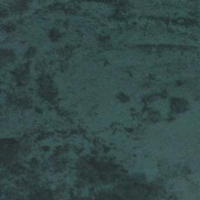
EUNIS habitat code: 14
Species observed at this site:
Sterna hirundo